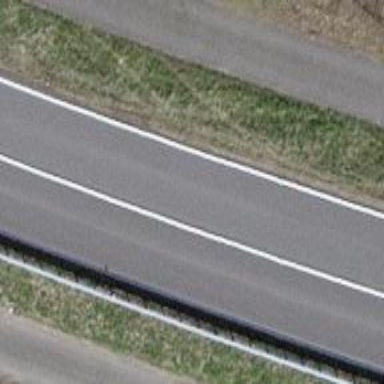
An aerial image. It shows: Primary road with asphalt surface.